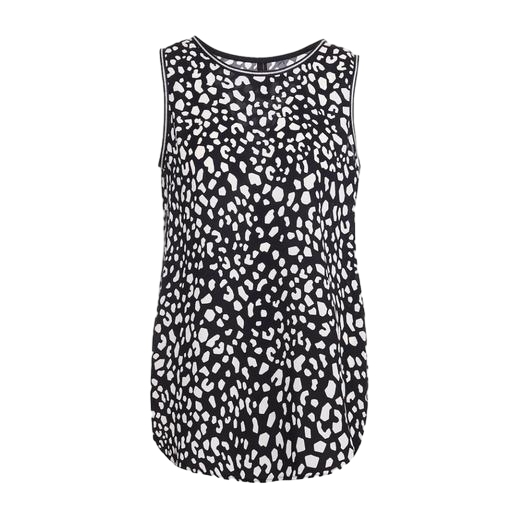
black petite printed high-low top only macy, black animal-print sleep top, black and white patterned tank top, white background